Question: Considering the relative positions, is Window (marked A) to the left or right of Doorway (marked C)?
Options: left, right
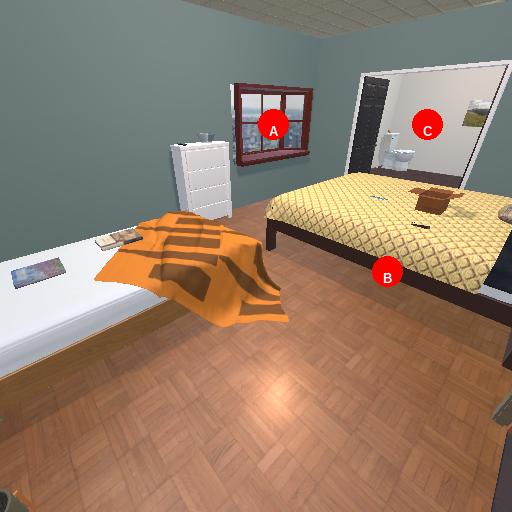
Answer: left